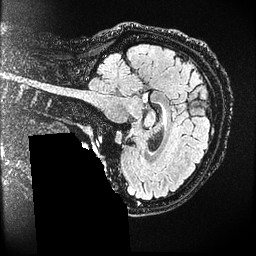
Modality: FLAIR
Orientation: sagittal
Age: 54
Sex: female
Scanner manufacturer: ge
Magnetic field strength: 3 T
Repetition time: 4.802 s
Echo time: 0.1167 s